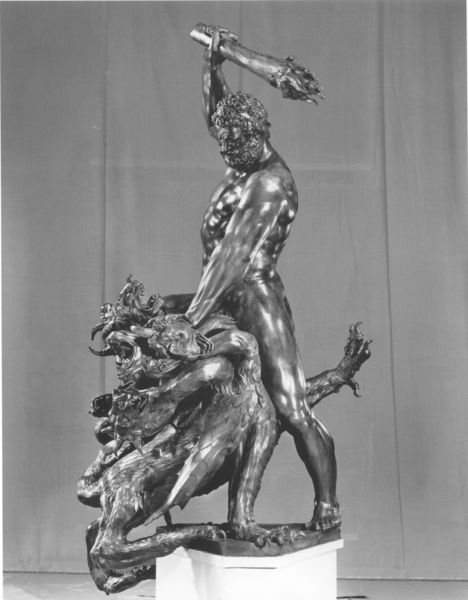
Titel: Herkulesbrunnen in Augsburg
Künstler: Adriaen de Vries
Standort: Augsburg (EU - D - B)
Schlagwörter: akt, held, kampf, kopf, mann, nackt, holz, köpfe, tier, bart, arm, augen, mensch, silber, sockel, stein, haare, locken, skulptur, statue, kraft, muskeln, metall, bronze, plastik, eisen, schwein, knüppel, schlag, jagd, kämpfen, zähne, männlich, axt, muskel, stark, zunge, griechenland, siegfried, kralle, löwe, töten, stier, herkules, keule, schlagen, fackel, ungeheuer, sieger, drachen, drache, klauen, hydra, würgen, statur, statuer, schlangenkopf, sixpack, sokel, erwürgen, pratzen, fackelö, siegrfiren